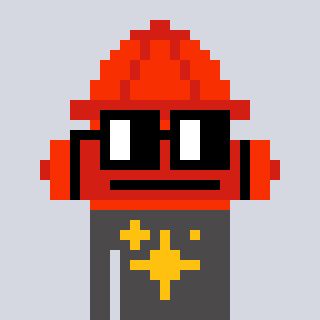
a pixel art character with square black glasses, a fire hydrant-shaped head and a grayscale-colored body on a cool background